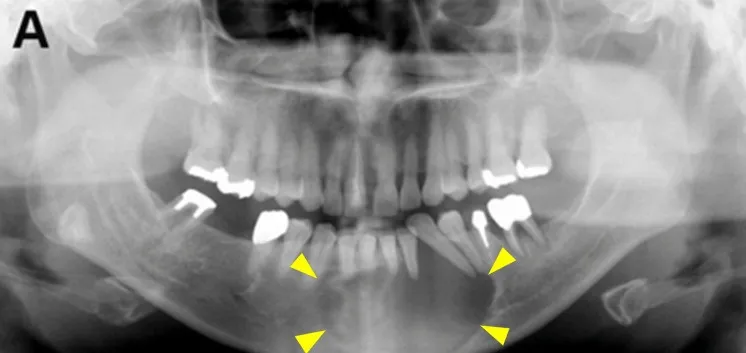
Panoramic X-ray image at the initial administration and 18FDG-PET/CT image four years later. The panoramic radiograph at the first visit shows a well-demarcated radiolucent lesion (arrowheads) in the lower anterior mandible.
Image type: radiology (x_ray)